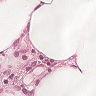
Metastatic tissue present: no